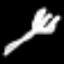
Label: fork